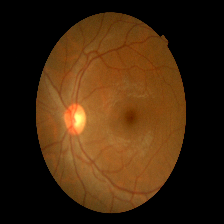
Diabetic retinopathy grade: Mild